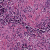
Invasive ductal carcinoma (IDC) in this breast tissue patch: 1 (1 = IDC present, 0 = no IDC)